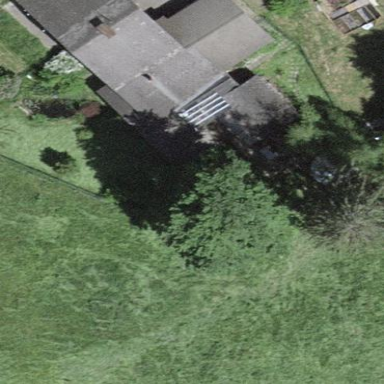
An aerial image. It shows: Simple and straightforward house.